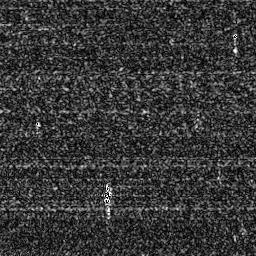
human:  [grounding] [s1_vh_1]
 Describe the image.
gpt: In the satellite image, there is  <ref>1 small ship </ref> <box>[[39, 68, 43, 81, 0]]</box> located at bottom.